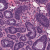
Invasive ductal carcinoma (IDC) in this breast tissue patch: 0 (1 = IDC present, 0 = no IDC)